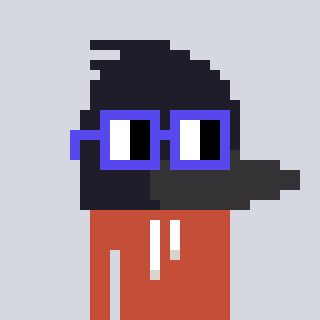
a pixel art character with square blue glasses, a raven-shaped head and a rust-colored body on a cool background